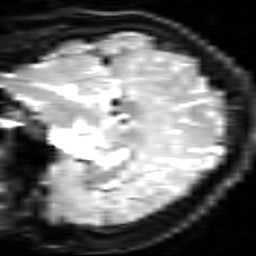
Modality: inplaneT2
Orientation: sagittal
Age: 20
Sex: female